Question: I have a very large N x P binary matrix, and I'd like to find two sets R and C which contain the indexes of the rows and columns that make up the largest possible dense (non-sparse, made up of only 1's) submatrix, which meets at least a certain size for |R| and |C|. The indices need not necessarily be contiguous. For example, with minimum |R|=3 |C|=2, for the matrix below I'd like to output R = {1,2,3} C = {2,5}.
0 1 1 0 1
1 1 0 1 1
0 1 0 1 1
Are there any good algorithms to do this?
One thought I had was to model this as an optimization problem, I don't know if a problem like this could be written in AMPL to use with any open source solver, for example, something along the lines of (not sure how to state it precisely):

But I suspect it's NP-hard or requiring a power set search. Or could this problem be also seen as an adjacency matrix and trying to find a maximal clique? Any ideas are welcome!
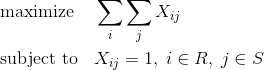
Answer: I ended up realizing that this problem can be reformulated as a bipartite graph, and then the maximum size submatrix would be equivalent to a maximum edge biclique in bipartite graph, which is an NP-complete problem. I found the BiMax implementation in the R package <URL> very useful!